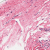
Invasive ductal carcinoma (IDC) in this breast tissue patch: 0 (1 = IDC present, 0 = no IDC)